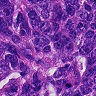
Metastatic tissue present: yes